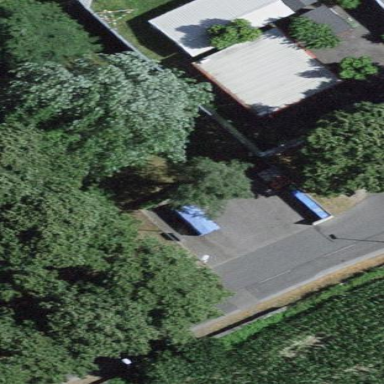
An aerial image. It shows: Recycling centre providing amenities for recycling.